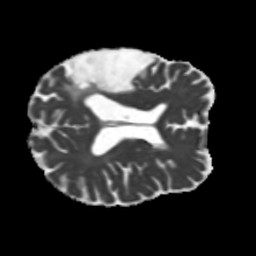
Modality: MD
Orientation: axial
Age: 66
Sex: male
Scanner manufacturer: siemens
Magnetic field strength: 3 T
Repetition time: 5.25 s
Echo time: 0.08 s